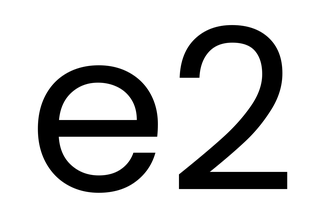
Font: Poppins-Regular